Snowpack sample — Rabbit Ears Pass, Jackson County, Colorado, USA (12/17/25, 1:08 PM MST)
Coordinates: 40.387, -106.625
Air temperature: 34 °F
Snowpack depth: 46 cm
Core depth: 30 cm
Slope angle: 6°, slope face: 165°
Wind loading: medium
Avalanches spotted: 0
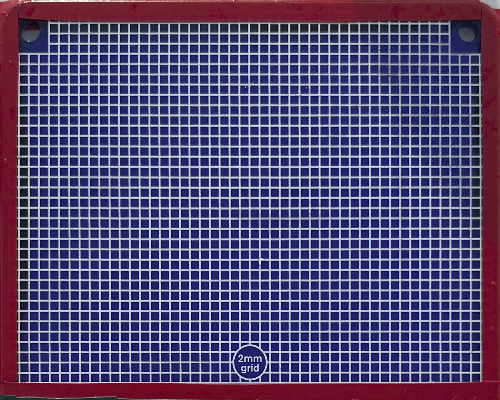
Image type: profile
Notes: No avalanches spotted nearby, although collected in a meadowy area with minimal risk on this face of the pass.